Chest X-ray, PA view. Patient: 57 years old, sex M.
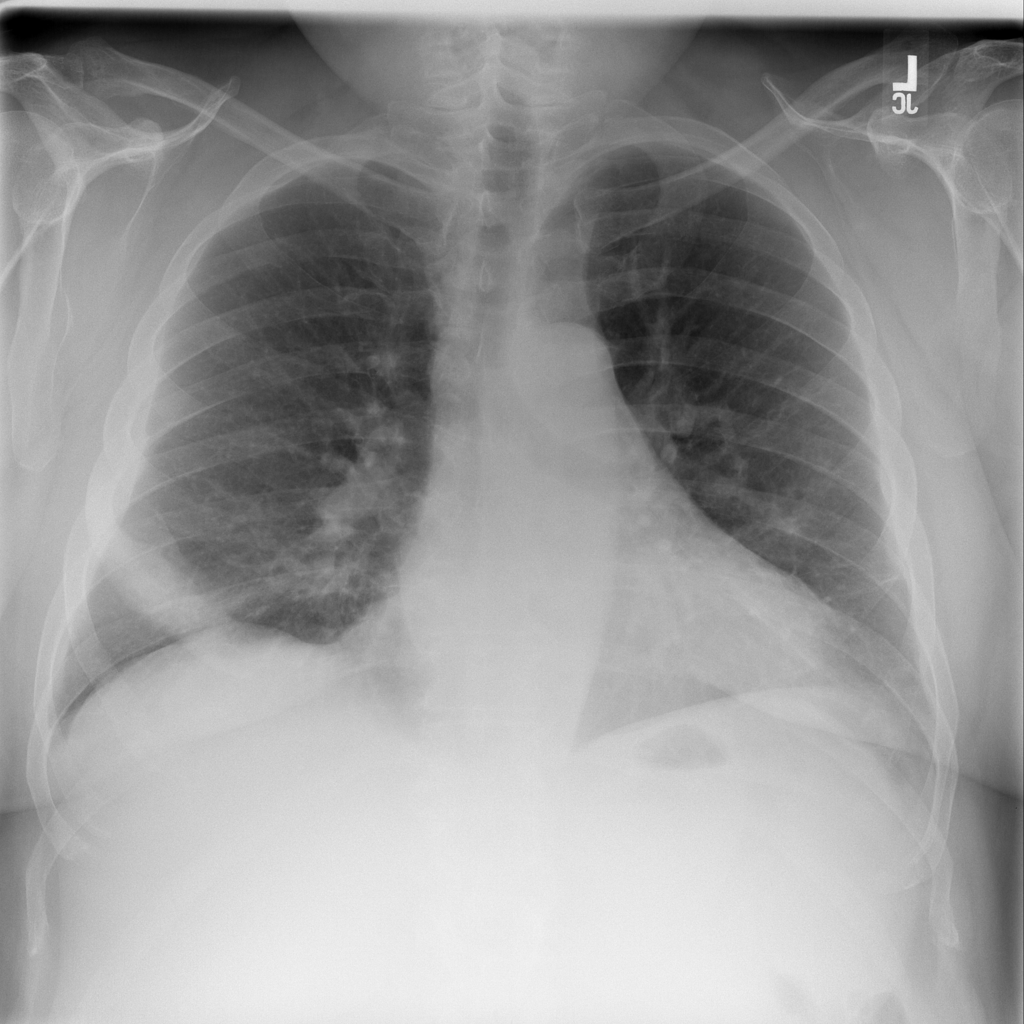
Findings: Edema